Interaction volume radius: 5 \u00c5
Interaction volume height: 20 \u00c5
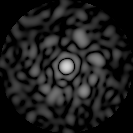
Disorder parameter: 0.8247